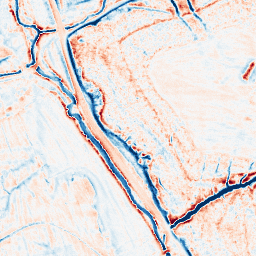
Category: edge_preserving
Decomposition family: anisotropic_diffusion
Decomposition parameters: iterations: 20
kappa: 10
gamma: 0.2
Upsampling method: sinc_blackman
Upsampling parameters: scale: 2
kernel_size: 16
Upsampling scale: 2